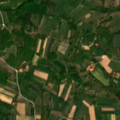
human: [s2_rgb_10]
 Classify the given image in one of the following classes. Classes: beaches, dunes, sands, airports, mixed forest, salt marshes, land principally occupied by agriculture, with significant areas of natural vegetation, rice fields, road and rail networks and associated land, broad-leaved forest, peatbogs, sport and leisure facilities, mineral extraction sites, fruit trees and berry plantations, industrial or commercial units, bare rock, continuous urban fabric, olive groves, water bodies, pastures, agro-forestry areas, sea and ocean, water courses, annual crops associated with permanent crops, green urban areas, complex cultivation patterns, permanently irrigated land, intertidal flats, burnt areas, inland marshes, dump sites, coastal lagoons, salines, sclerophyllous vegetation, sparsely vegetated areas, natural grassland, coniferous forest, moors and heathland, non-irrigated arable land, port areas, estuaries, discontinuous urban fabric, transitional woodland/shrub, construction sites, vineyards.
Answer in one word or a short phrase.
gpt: complex cultivation patterns, land principally occupied by agriculture, with significant areas of natural vegetation, broad-leaved forest